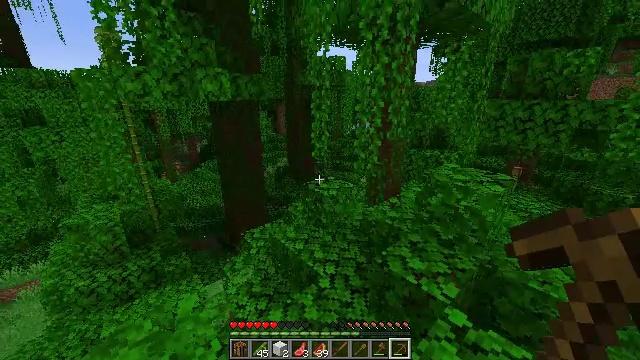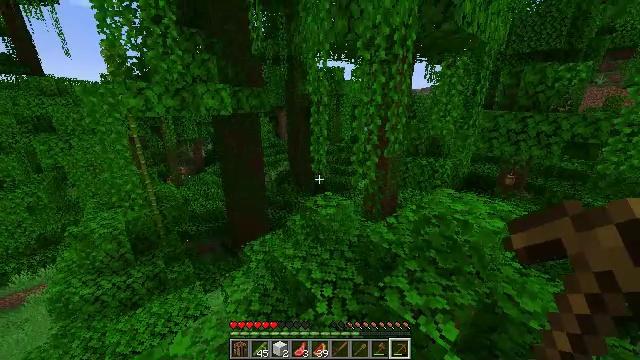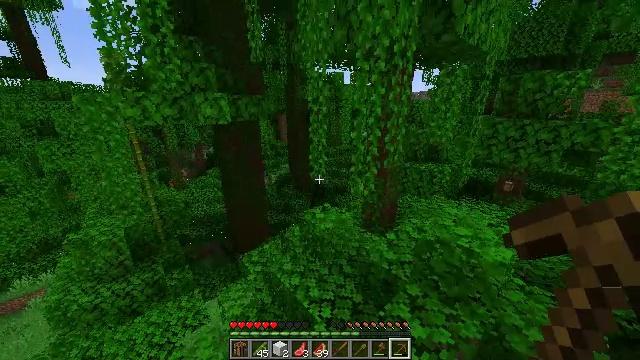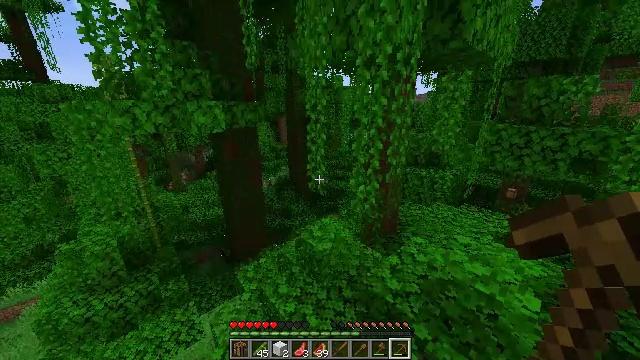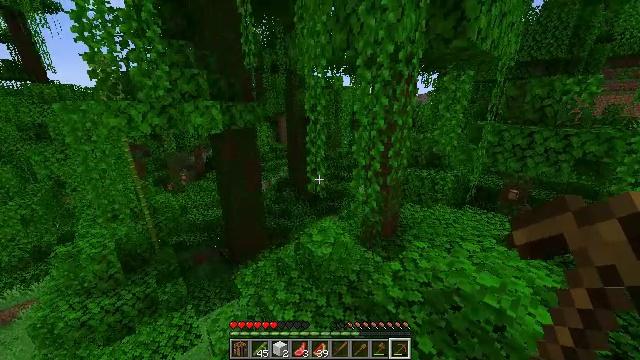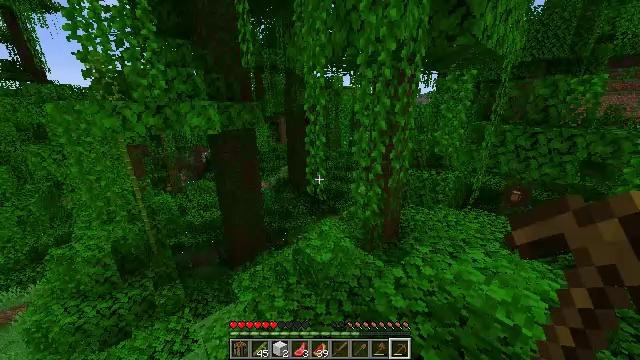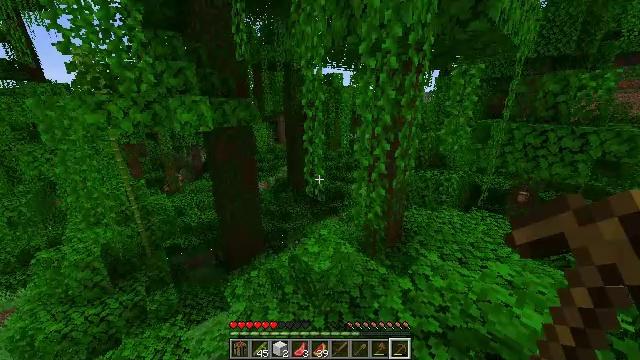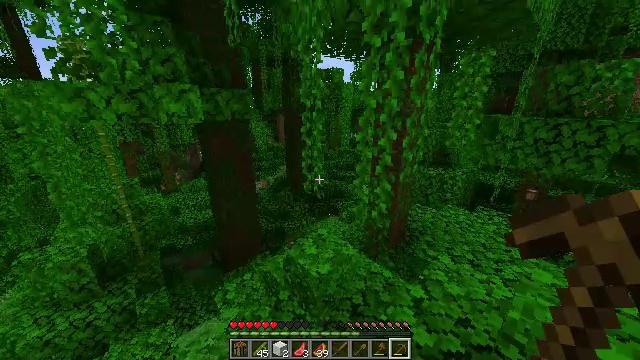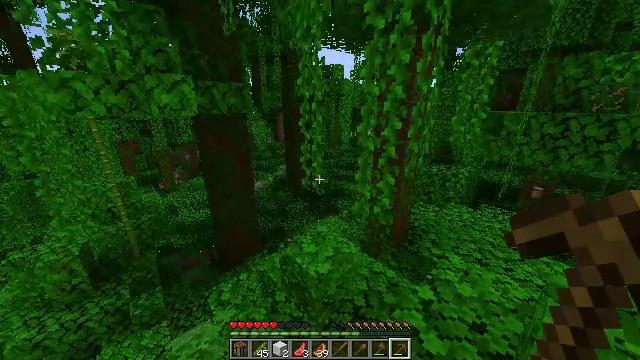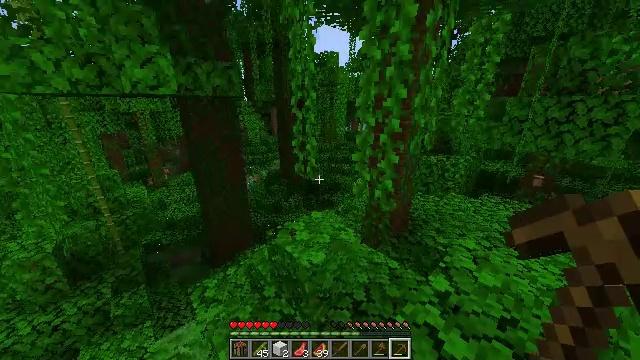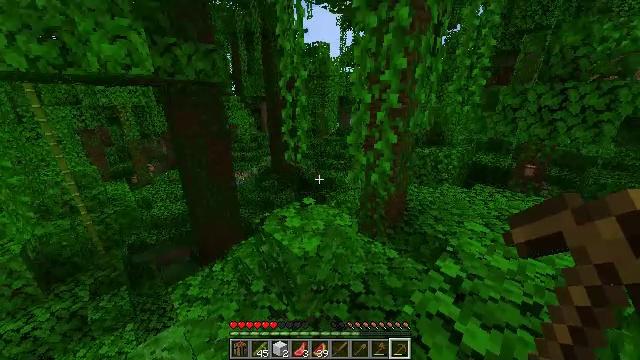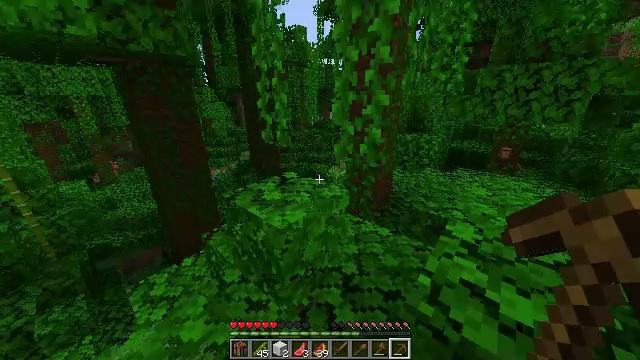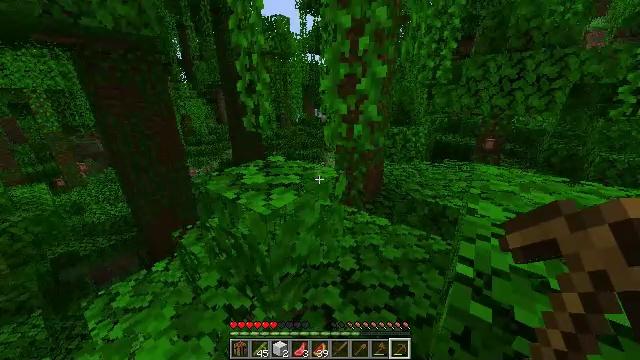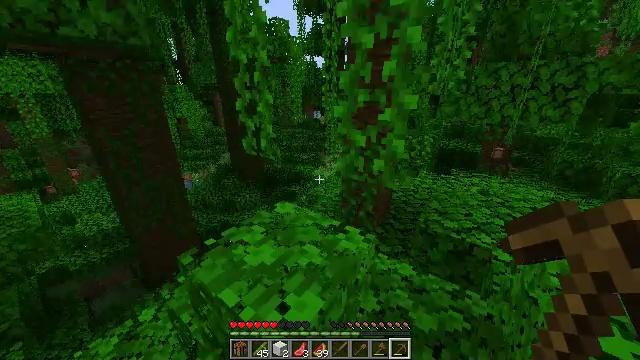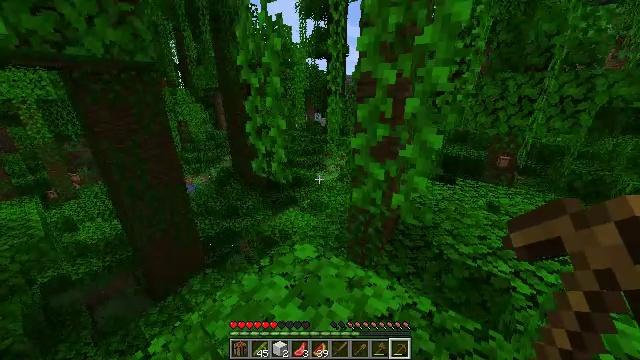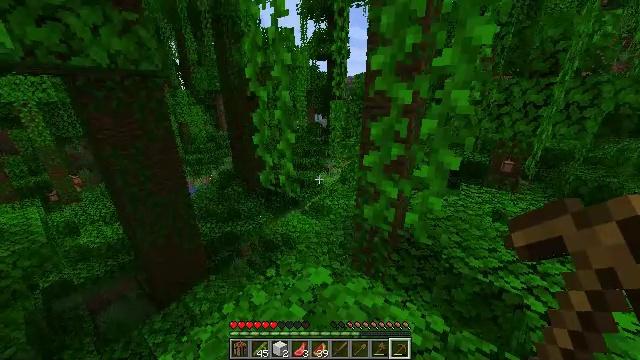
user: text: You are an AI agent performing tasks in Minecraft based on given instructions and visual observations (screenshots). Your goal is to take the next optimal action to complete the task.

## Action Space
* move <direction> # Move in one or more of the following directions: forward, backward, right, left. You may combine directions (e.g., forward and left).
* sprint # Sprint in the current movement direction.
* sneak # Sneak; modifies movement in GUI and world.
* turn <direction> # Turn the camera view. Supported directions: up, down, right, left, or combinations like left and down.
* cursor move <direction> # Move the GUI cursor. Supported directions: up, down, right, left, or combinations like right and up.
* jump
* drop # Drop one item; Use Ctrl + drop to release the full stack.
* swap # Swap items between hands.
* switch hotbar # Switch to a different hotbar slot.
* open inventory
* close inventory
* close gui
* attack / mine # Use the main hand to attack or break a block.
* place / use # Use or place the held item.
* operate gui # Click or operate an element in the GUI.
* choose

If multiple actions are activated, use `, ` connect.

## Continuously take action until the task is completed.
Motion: motion action
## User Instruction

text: Extract mossy cobblestone using a pickaxe.
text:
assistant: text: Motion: move forward, sprint, jump
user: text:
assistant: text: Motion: move forward, jump
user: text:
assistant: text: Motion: move forward, jump
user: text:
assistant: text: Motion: move forward, jump
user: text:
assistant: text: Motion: move forward, jump
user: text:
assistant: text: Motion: move forward, jump
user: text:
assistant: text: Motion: move forward, jump
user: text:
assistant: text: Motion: move forward, jump
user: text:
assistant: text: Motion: move forward, turn right, jump
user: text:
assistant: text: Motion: move forward and move left, turn right, jump
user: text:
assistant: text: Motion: move forward and move left, turn right and down, jump
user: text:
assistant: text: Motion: move forward and move left, turn right, jump
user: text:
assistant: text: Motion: move forward and move left, jump
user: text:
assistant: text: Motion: move forward, jump
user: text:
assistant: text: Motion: move forward, jump
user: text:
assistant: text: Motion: move forward
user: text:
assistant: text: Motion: move forward
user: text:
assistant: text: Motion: no_op
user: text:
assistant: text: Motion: no_op
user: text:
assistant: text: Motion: no_op
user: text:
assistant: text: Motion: no_op
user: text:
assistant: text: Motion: no_op
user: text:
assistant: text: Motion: no_op
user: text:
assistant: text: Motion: move right
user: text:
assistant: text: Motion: move forward and move right
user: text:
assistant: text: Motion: move forward and move right
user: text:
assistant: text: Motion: move forward and move right
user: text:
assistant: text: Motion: no_op
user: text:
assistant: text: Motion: no_op
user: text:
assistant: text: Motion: no_op